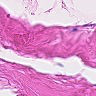
Metastatic tissue present: no